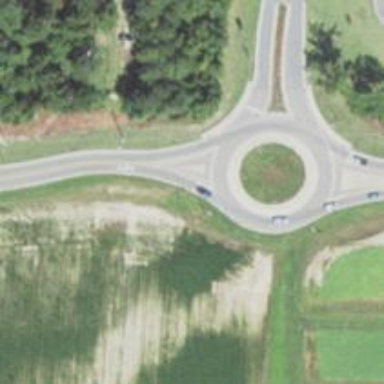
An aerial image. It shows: Roundabout at primary highway.